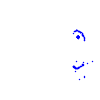
Particle: proton